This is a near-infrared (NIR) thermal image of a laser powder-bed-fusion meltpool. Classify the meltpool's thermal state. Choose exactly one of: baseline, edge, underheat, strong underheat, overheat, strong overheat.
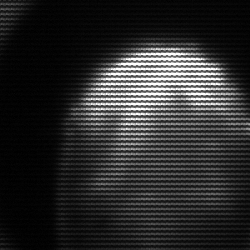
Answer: edge